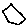
Label: hexagon